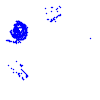
Particle: proton